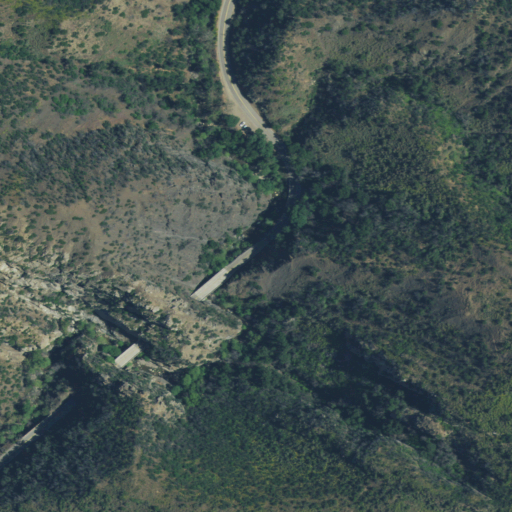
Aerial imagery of gap in California named Wheeler Gorge containing grassland, shrub, evergreen forest, open development, low intensity development, and mixed forest